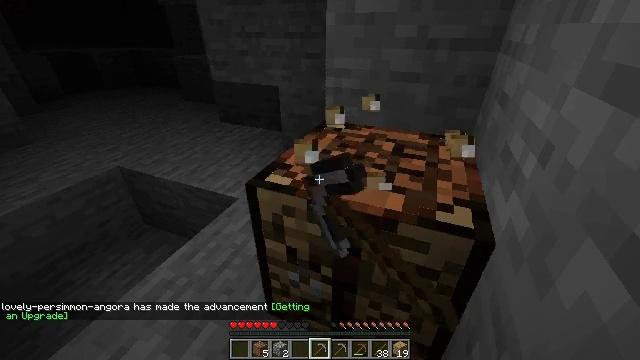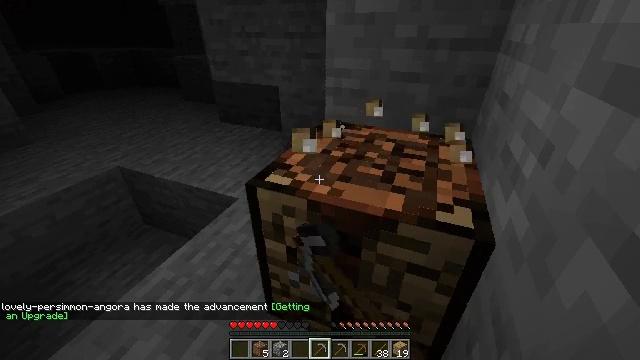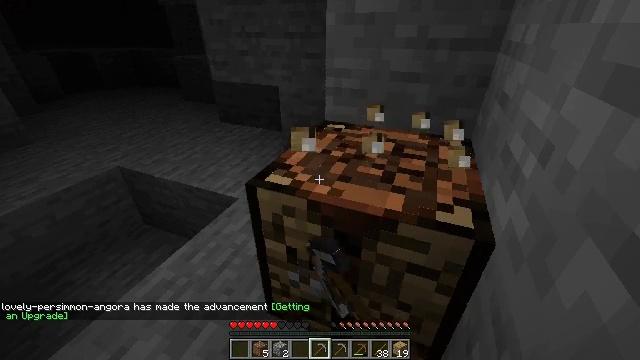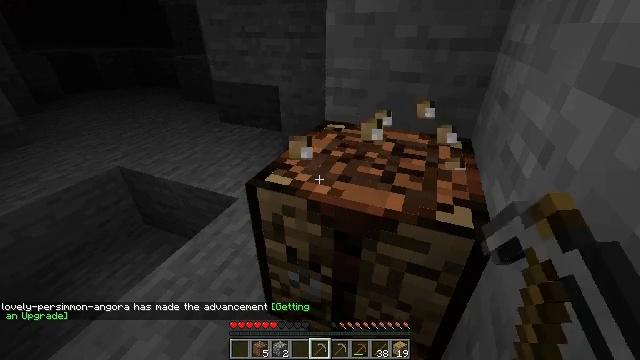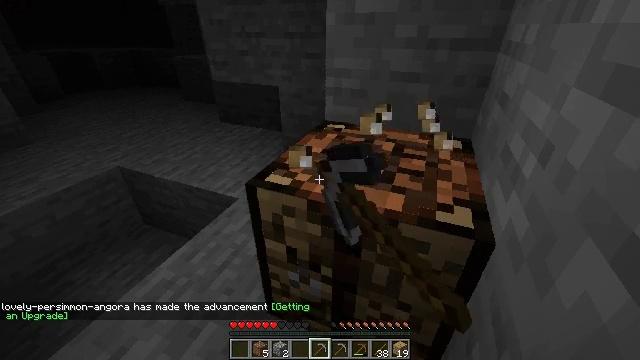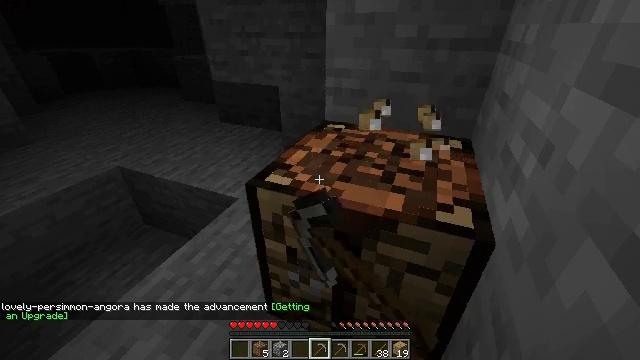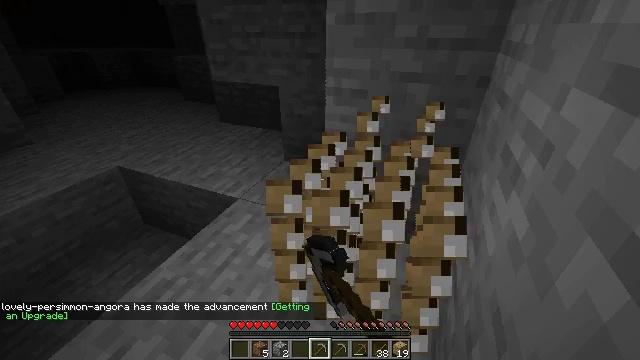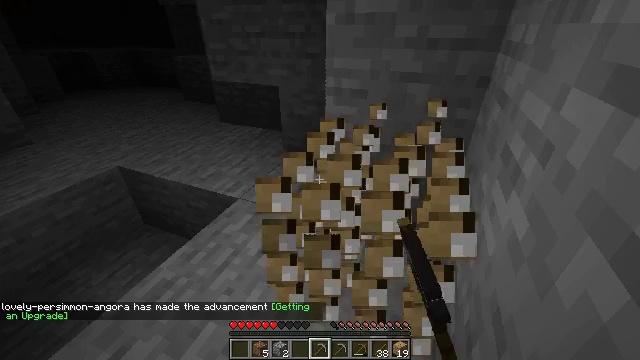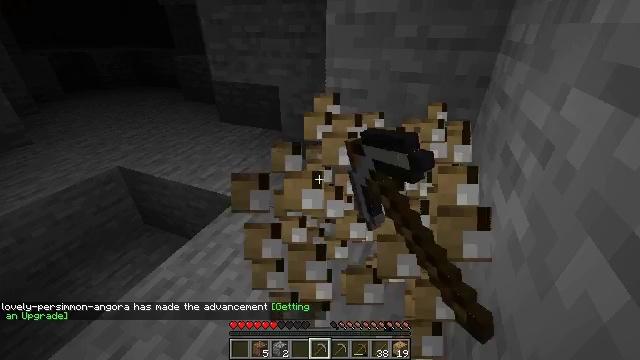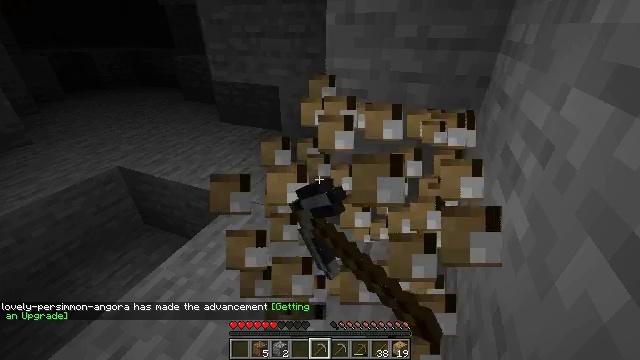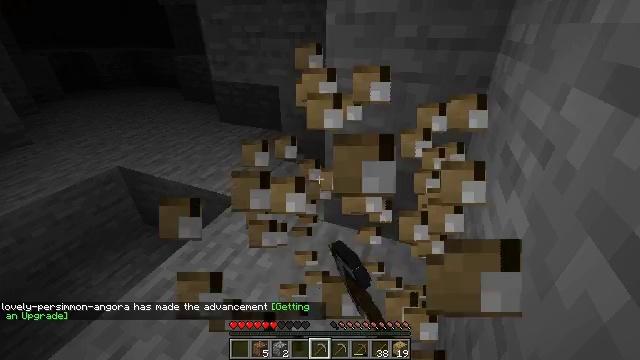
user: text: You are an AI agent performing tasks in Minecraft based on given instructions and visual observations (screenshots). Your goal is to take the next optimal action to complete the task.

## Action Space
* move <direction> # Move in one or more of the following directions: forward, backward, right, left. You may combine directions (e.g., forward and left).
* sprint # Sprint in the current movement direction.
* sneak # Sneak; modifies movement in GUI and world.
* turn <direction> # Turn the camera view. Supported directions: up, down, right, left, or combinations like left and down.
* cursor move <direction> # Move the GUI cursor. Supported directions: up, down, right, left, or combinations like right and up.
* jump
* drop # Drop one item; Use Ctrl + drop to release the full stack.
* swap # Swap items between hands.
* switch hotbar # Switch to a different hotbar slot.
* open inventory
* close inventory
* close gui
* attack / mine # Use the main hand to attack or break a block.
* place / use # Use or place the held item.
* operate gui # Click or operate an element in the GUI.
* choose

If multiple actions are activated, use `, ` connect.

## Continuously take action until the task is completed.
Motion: motion action
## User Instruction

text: Left click on the crafting table
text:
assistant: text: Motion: attack / mine
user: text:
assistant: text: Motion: attack / mine
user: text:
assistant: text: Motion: attack / mine
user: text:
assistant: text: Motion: attack / mine
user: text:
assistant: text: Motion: attack / mine
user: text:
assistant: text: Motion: attack / mine
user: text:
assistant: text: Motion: attack / mine
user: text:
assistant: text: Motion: attack / mine
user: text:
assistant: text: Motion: attack / mine
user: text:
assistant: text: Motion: attack / mine
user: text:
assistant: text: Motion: attack / mine